Question: Picture of dependencies with latest function sdk

The project that the function references includes this binding redirect in its config.
'''
<assemblyIdentity name="Newtonsoft.Json" culture="neutral" publicKeyToken="30ad4fe6b2a6aeed" />
<bindingRedirect oldVersion="0.0.0.0-10.0.0.0" newVersion="10.0.0.0" />
'''
Building shows warning that there are conflicting versions of Newtonsoft.Json and with verbosity, build output shows that version 9.0.1 was chosen.
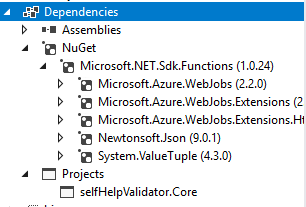
Answer: The version difference won't cause problem unless runtime needs to populate 'Newtonsoft.Json' objects. See <URL>.
> If you don't require Newtonsoft.Json objects to be fulfilled by the runtime, then you can specify the version you like to use in your own functions in your csproj
It's simple to check, if you don't meet any version conflict problem when debugging project, it means your code works fine with v10 Json.Net, then you could just ignore the harmless warning.